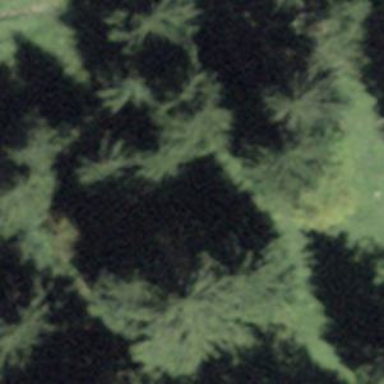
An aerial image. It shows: Forest area.